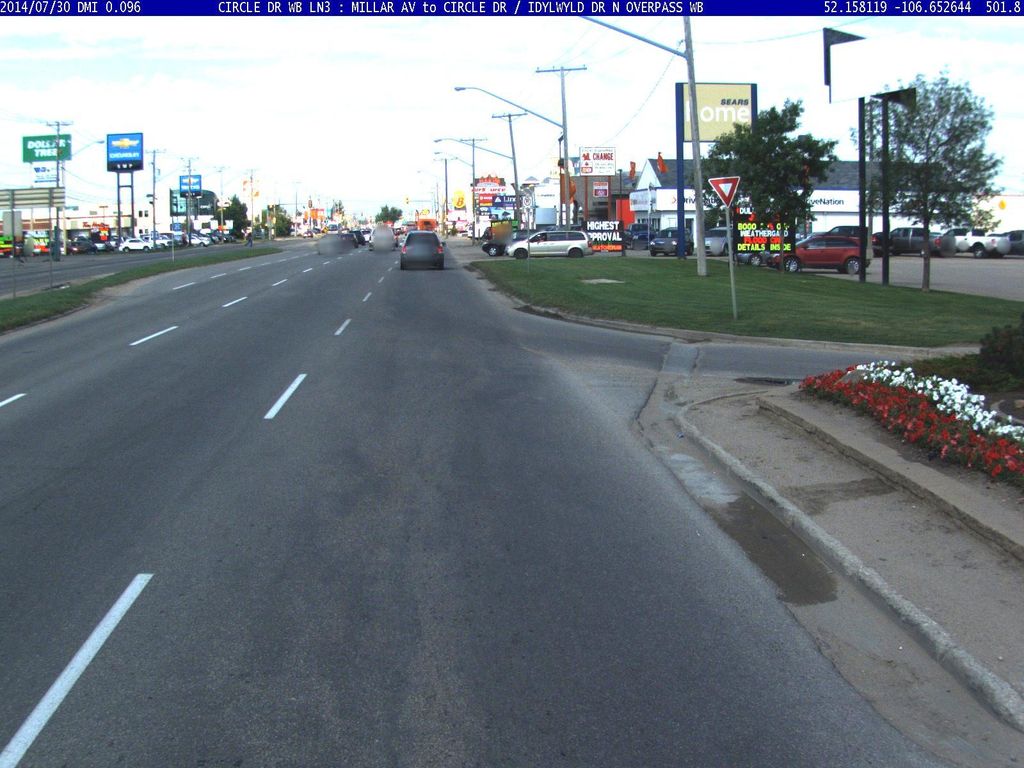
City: saskatoon